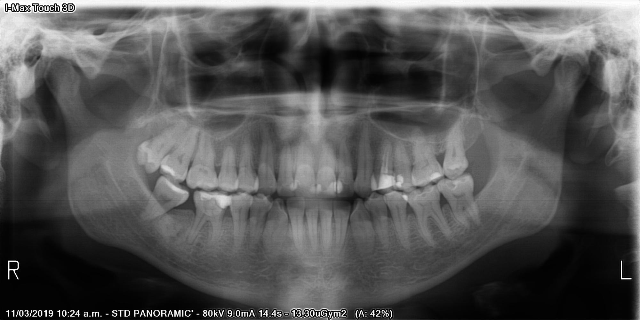
adult